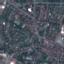
Land use / land cover class: Residential